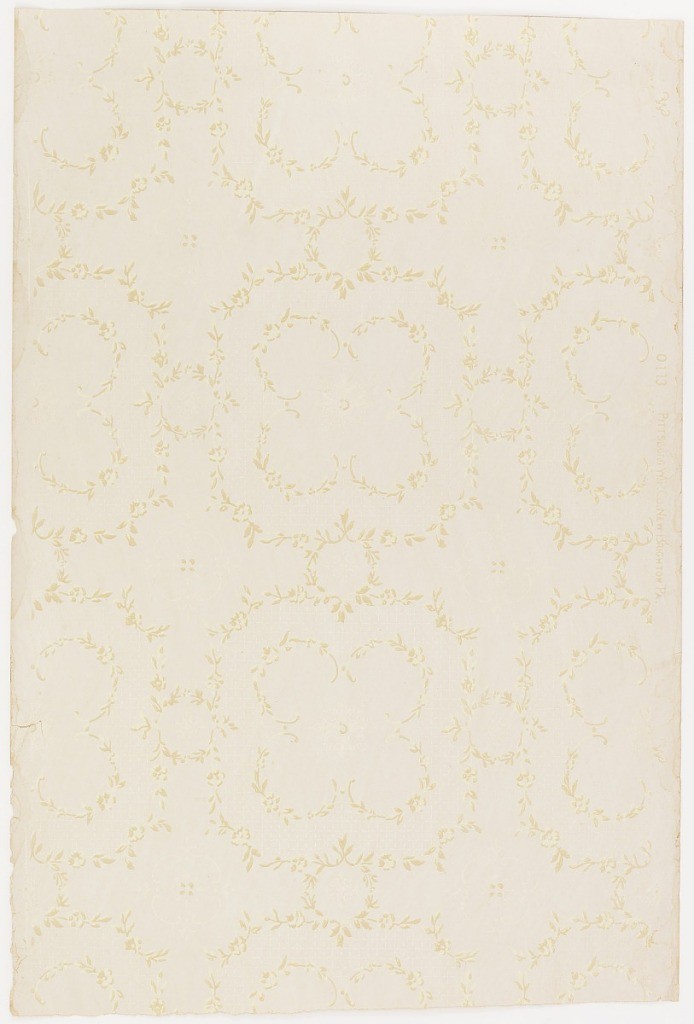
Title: Ceiling paper
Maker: Pittsburg W.P. Co., 1896 – 1915
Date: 1905–1915
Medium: Machine printed paper, liquid mica
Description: Quatrefoils composed of foliate swags containing either a small wreath or four dots as its center. Each of these are enframed in more foliate swags, joined together by a foliate wreath. Printed in tan and white mica on light tan ground.